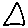
Label: triangle